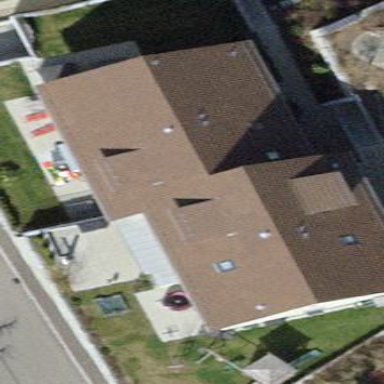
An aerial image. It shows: Terrace building with gabled roof.